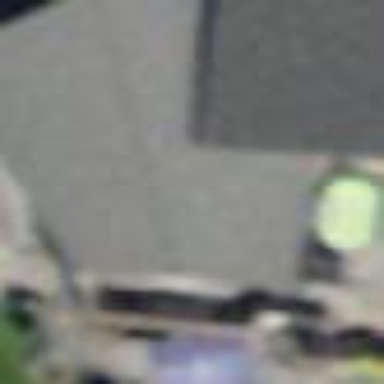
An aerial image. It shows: Building with tile roof.